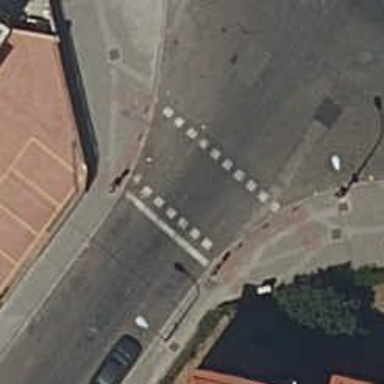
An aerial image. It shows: Road crossing with traffic signals.